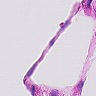
Metastatic tissue present: no